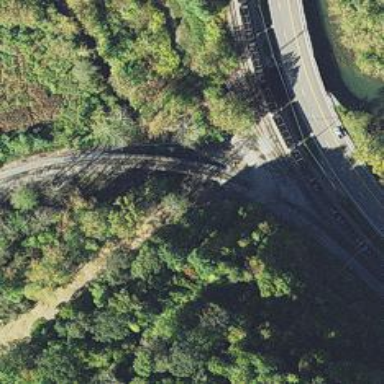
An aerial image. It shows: Railway track.